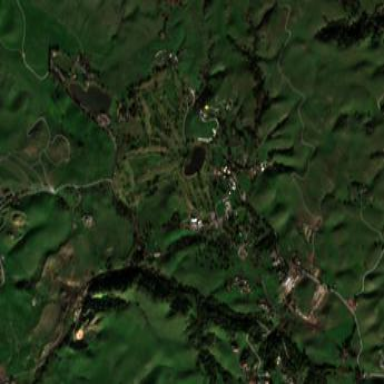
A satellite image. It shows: Golf course surrounded by greenery.